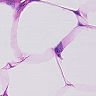
Metastatic tissue present: no